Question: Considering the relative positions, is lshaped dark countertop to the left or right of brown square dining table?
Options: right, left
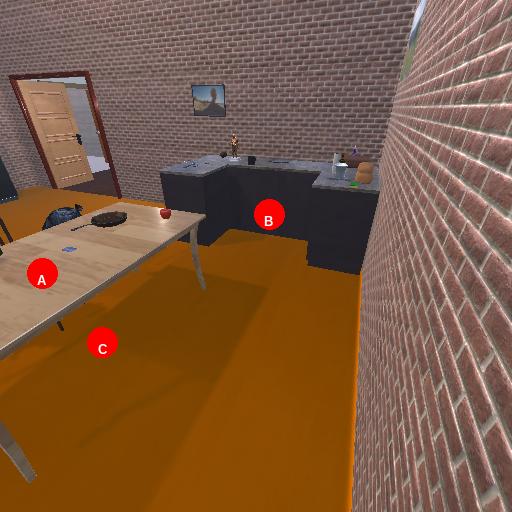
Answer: right